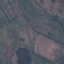
Land use / land cover class: Pasture